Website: apple
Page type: gifting
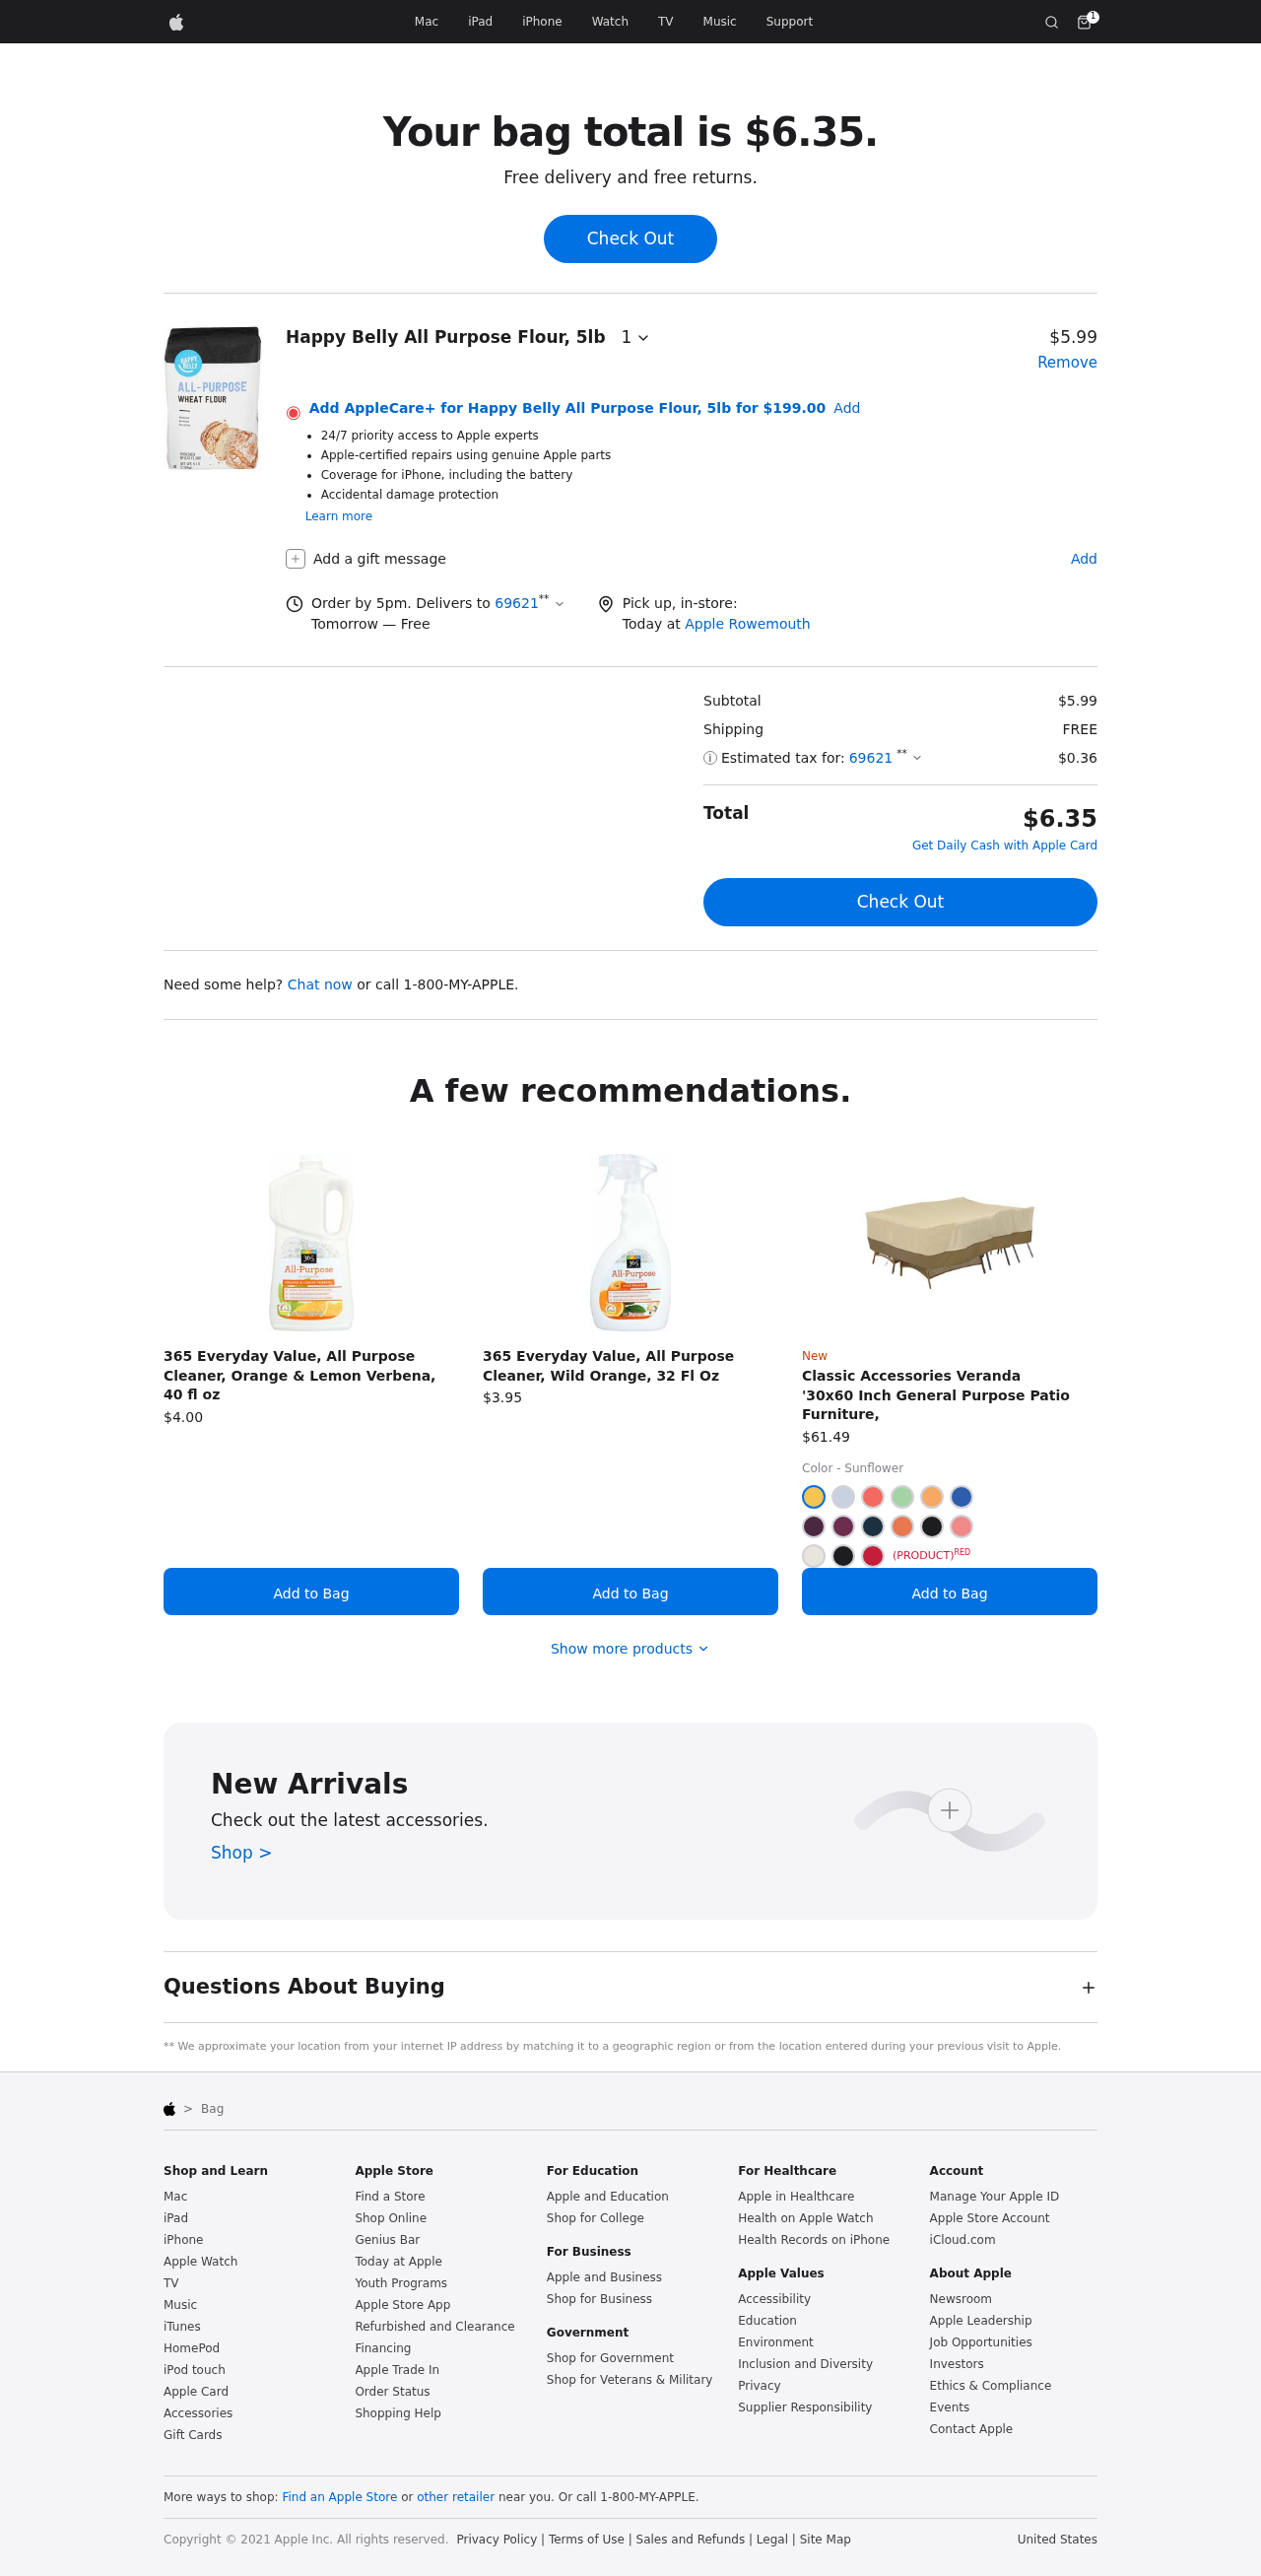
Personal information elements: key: PII_CITY
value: Rowemouth
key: PII_POSTCODE
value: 69621
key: PII_POSTCODE_FULL
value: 69621
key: PII_POSTCODE_NUMERIC
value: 69621
Product elements: key: PRODUCT1_NAME
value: Happy Belly All Purpose Flour,  5lb
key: PRODUCT1_PRICE
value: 5.99
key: PRODUCT1_QUANTITY
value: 1
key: PRODUCT2_NAME
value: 365 Everyday Value, All Purpose Cleaner, Orange & Lemon Verbena, 40 fl oz
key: PRODUCT2_PRICE
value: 4
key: PRODUCT3_NAME
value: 365 Everyday Value, All Purpose Cleaner, Wild Orange, 32 Fl Oz
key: PRODUCT3_PRICE
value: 3.95
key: PRODUCT4_NAME
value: Classic Accessories Veranda '30x60 Inch General Purpose Patio Furniture,
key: PRODUCT4_PRICE
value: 61.49
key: PRODUCT1_APPLECARE_PRICE
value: $199.00
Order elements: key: ORDER_NUM_ITEMS
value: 1
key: ORDER_TOTAL
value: $6.35
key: ORDER_SUBTOTAL
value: $5.99
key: ORDER_SHIPPING_COST
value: FREE
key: ORDER_TAX
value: $0.36